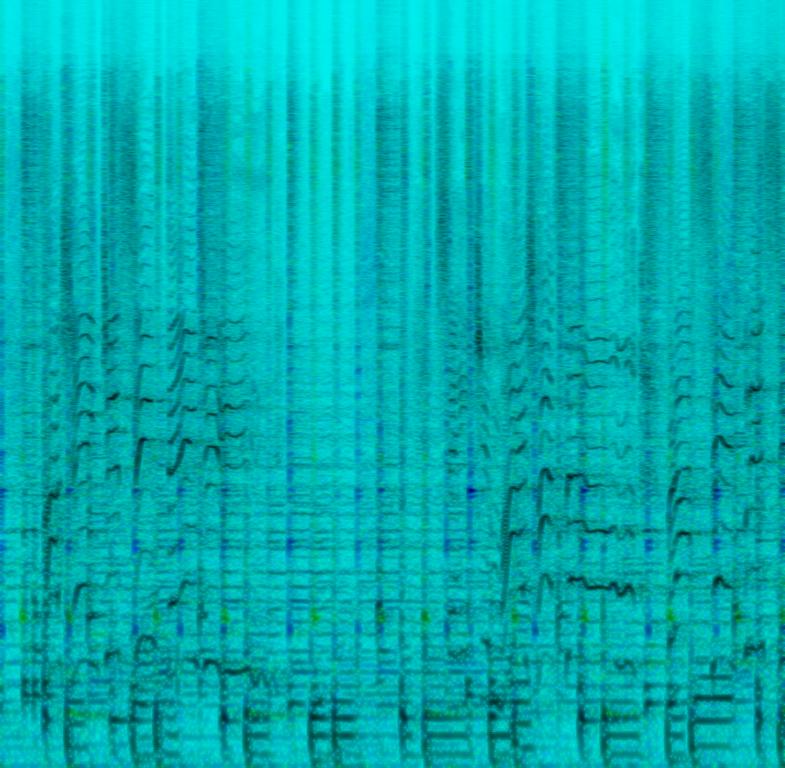
The low quality recording features a passionate female vocal, alongside harmonizing background vocals, singing over wide wooden percussion, groovy bass and shimmering shakers. It sounds joyful, emotional and passionate. The recording is noisy.